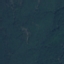
Land use / land cover: Forest